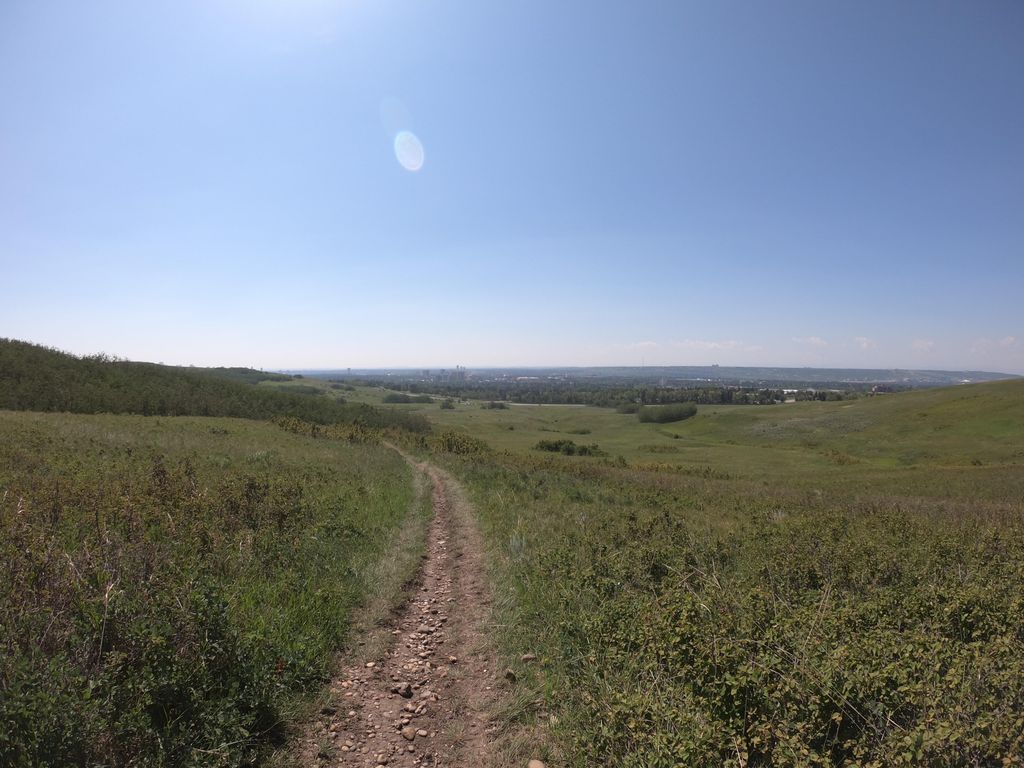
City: calgary